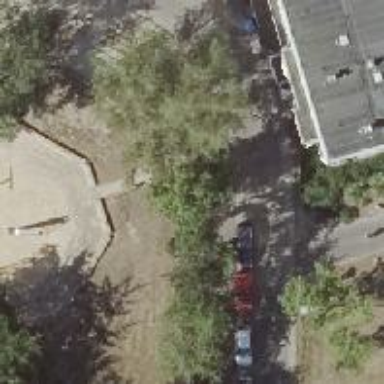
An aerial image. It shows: Compacted footway.